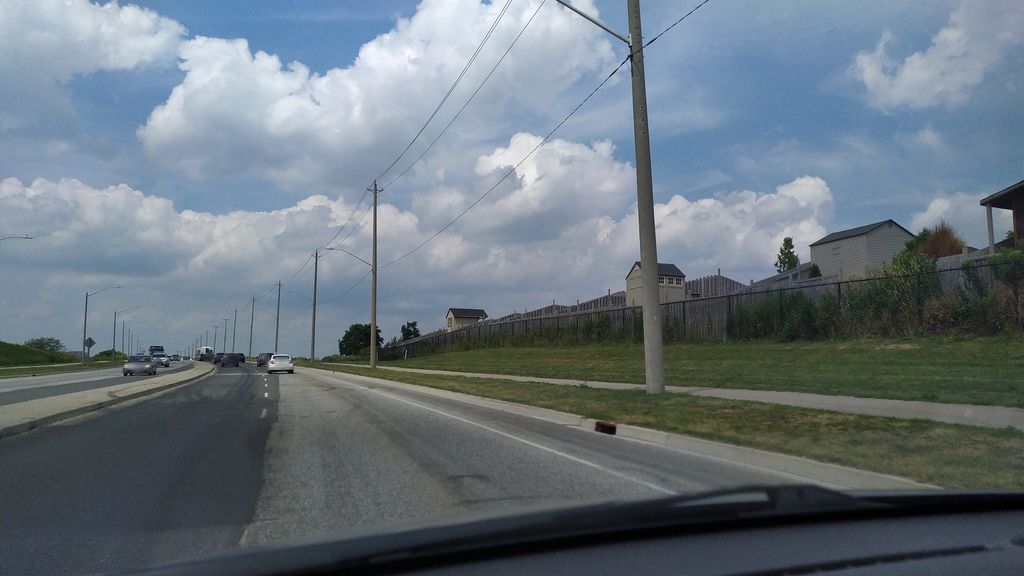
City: kitchener-waterloo